Question: How can we make the checkboxes persist for a user even when he reloads the page?
Please if you have the Javascript expertise can you help me with the relevant AJAX calls or give me some further guidance so I can pursue the answer on my own.
Every three boxes the user checks a new set of three boxes will show. How can we keep these AJAX induced boxes from disappearing?

'''
<label id="<%= @habit.id %>" class="habit-id"> Missed: </label>
<% @habit.levels.each_with_index do |level, index| %>
<% if @habit.current_level >= (index + 1) %>
<p>
<label id="<%= level.id %>" class="level-id"> Level <%= index + 1 %>: </label>
<%= check_box_tag nil, true, level.missed_days > 0, {class: "habit-check"} %>
<%= check_box_tag nil, true, level.missed_days > 1, {class: "habit-check"} %>
<%= check_box_tag nil, true, level.missed_days > 2, {class: "habit-check"} %>
</p>
<% end %>
<% end %>
'''
'''
$(document).ready(function() {
var handleChange = function() {
habit = $(this).parent().prev().attr("id");
level = $('label', $(this).parent()).attr("id");
if ($(this).is(":checked")) {
$.ajax({
url: "/habits/" + habit + "/levels/" + level + "/days_missed",
method: "POST"
});
localStorage.setItem("habit_"+habit+"_"+level, true);
} else {
$.ajax({
url: "/habits/" + habit + "/levels/" + level + "/days_missed/1",
method: "DELETE"
});
localStorage.setItem("habit_"+habit+"_"+level, true);
}
if (!$('input[type="checkbox"]:not(:checked)', $(this).parent()).length) {
/* this is just an example, you will have to ammend this */
$(this).parent().append($('<input type="checkbox" class="habit-check">'));
$(this).parent().append($('<input type="checkbox" class="habit-check">'));
$(this).parent().append($('<input type="checkbox" class="habit-check">'));
$(".habit-check").on('change',handleChange);
}
}
$(".habit-check").on('change',handleChange);
});
'''
'''
class Habit < ActiveRecord::Base
belongs_to :user
has_many :comments, as: :commentable
has_many :levels
serialize :committed, Array
validates :date_started, presence: true
before_save :current_level
acts_as_taggable
scope :private_submit, -> { where(private_submit: true) }
scope :public_submit, -> { where(private_submit: false) }
attr_accessor :missed_one, :missed_two, :missed_three
def save_with_current_level
self.levels.build
self.levels.build
self.levels.build
self.levels.build
self.levels.build
self.save
end
def self.committed_for_today
today_name = Date::DAYNAMES[Date.today.wday].downcase
ids = all.select { |h| h.committed.include? today_name }.map(&:id)
where(id: ids)
end
def current_level_strike
levels[current_level - 1] # remember arrays indexes start at 0
end
def current_level
return 0 unless date_started
def committed_wdays
committed.map do |day|
Date::DAYNAMES.index(day.titleize)
end
end
def n_days
((date_started.to_date)..Date.today).count do |date|
committed_wdays.include? date.wday
end - self.missed_days
end
case n_days
when 0..9
1
when 10..24
2
when 25..44
3
when 45..69
4
when 70..99
5
else
6
end
end
end
'''
'''
class DaysMissedController < ApplicationController
before_action :logged_in_user, only: [:create, :destroy]
def create
habit = Habit.find(params[:habit_id])
habit.missed_days = habit.missed_days + 1
habit.save!
level = habit.levels.find(params[:level_id])
level.missed_days = level.missed_days + 1
level.save!
head :ok # this returns an empty response with a 200 success status code
end
def destroy
habit = Habit.find(params[:habit_id])
habit.missed_days = habit.missed_days - 1
habit.save
level = habit.levels.find(params[:level_id])
level.missed_days = level.missed_days - 1
level.save!
head :ok # this returns an empty response with a 200 success status code
end
end
'''
Here's the of it: <URL>
Please let me know if you need any further explanation, code, or pictures. so much for your time!
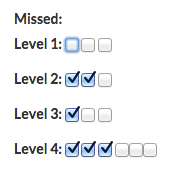
Answer: Looking at your code, shouldnt one of the setItem calls on localstorage set checkbox value to false
'''
if ($(this).is(":checked")) {
$.ajax({
url: "/habits/" + habit + "/levels/" + level + "/days_missed",
method: "POST"
});
localStorage.setItem("habit_"+habit+"_"+level, true);
} else {
$.ajax({
url: "/habits/" + habit + "/levels/" + level + "/days_missed/1",
method: "DELETE"
});
localStorage.setItem("habit_"+habit+"_"+level, false);//<--- ? ?
}
'''
i made a quick fiddle to show how you can pass objects into localStorage, and load them later.
When you first load the page, check if user has something saved, if so, skip ajax requests etc, and simply create the rows based on the info on localStorage.
<URL>
'''
<div id="container">
<div class="row" id="row_1">
<span class="label">Row 1:</span>
<input type="checkbox" name="test" id="check_1" value="1" />
<input type="checkbox" name="test" id="check_2" value="1" />
<input type="checkbox" name="test" id="check_3" value="1" />
</div>
</div>
<input type="button" value="clear saved values" onclick="localStorage.setItem('checkbox_rows', false)"/>
<input type="button" value="add new row" onclick="addNewRow()"/>
var saveChecks = function() {
var rows = $(".row"), saveObj = [], alreadySavedRows = localStorage.getItem("checkbox_rows");
if ( alreadySavedRows ) {alreadySavedRows = JSON.parse(alreadySavedRows);}
console.log("saveChecks", rows.length);
if ( alreadySavedRows && alreadySavedRows.length ) {saveObj = alreadySavedRows;}
var replacePreviousRow = function(row_obj) {
var i;
for ( i = 0; i < saveObj.length; i++ ) {
if ( saveObj[i].row_id == row_obj.row_id ) {
// console.log("replaced previous", row_obj);
saveObj[i] = row_obj;return true;
}
}
return false;
}
$.each(rows, function( key, val ) {
var
checks = $(val).find("input[type='checkbox']"),
rowObj = {"row_id": $(val).attr("id"), "checkboxes": []};
;
rowObj.label = $(val).find(".label").text();
$.each(checks, function( key, check ) {
check= $(check);
rowObj.checkboxes.push({
check_id: check.attr("id"),
checked: check.prop('checked'),
value: check.attr("value")
});
});
// console.log("rowObj before", rowObj);
if ( !replacePreviousRow(rowObj ) ) { saveObj.push(rowObj);}
});
//console.log("saveObj", saveObj);
localStorage.setItem( "checkbox_rows", JSON.stringify(saveObj) );
}
var container = $("#container");
var loadChecks = function() {
var rows = localStorage.getItem("checkbox_rows"), i, j, row, check, rowElem, checkElem;
if ( !rows ) {return false;}
rows = JSON.parse(rows);
if ( !rows || !rows.length ) {return false;}
//console.log("rows:", rows);
for ( i = 0; i < rows.length; i++ ) {
row = rows[i];
//remove any previously existing rows
$("#" + row.row_id).remove();
rowElem = $("<div class='row'></div>");
rowElem.attr("id", row.row_id);
container.append(rowElem);
rowElem = $("#" + row.row_id );
rowElem.append("<span class='label'>"+row.label+"</span>");
for ( j = 0; j < row.checkboxes.length; j++ ) {
check = row.checkboxes[j];
checkElem = $("<input type='checkbox' name='test'/>");
checkElem.attr("id", check.check_id);
rowElem.append(checkElem);
checkElem = $("#" + check.check_id);
checkElem.attr("id", check.check_id);
checkElem.attr("value", check.value);
checkElem.prop("checked", check.checked);
}
}
}
window.addNewRow = function() {
var rowElem = $("<div class='row'></div>"), i, row_id, checkElem;
row_id = Math.round(1000*Math.random());
rowElem.attr("id", "row_" + row_id );
rowElem.append("<span class='label'>Row id:" + row_id +"</span>");
for (i = 0; i < Math.ceil( Math.random() * 10 ); i++ ) {
checkElem = $("<input type='checkbox' name='test' />");
checkElem.attr("id", "check_" + row_id + "_" + i );
checkElem.val(i);
rowElem.append(checkElem);
}
container.append(rowElem);
setTimeout(saveChecks, 100);
}
$().ready(function() {
console.log("ready");
setTimeout( loadChecks, 30);
$("body").on("click", ".row", function(evt) {
var row = $(evt.currentTarget), notChecked = row.find("input:not(:checked)").length, id;
console.log("evt",notChecked);
if ( !notChecked ) {
id = Math.ceil( 1000 * Math.random() );
row.append("<input type='checkbox' name='test' id='check_"+id+"' value='1' />");
}
saveChecks();
});
});
'''